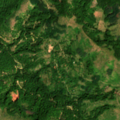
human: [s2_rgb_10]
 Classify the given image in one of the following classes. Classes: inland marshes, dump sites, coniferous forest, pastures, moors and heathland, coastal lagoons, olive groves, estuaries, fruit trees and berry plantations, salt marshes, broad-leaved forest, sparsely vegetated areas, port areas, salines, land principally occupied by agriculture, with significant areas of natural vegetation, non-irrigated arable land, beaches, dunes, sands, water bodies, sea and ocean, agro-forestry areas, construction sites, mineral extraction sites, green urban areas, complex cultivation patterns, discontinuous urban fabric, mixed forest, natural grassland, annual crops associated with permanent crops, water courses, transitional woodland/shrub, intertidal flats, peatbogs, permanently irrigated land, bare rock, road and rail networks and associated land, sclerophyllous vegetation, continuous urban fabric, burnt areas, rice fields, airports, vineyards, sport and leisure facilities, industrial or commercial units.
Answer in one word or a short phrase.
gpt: broad-leaved forest, natural grassland, transitional woodland/shrub